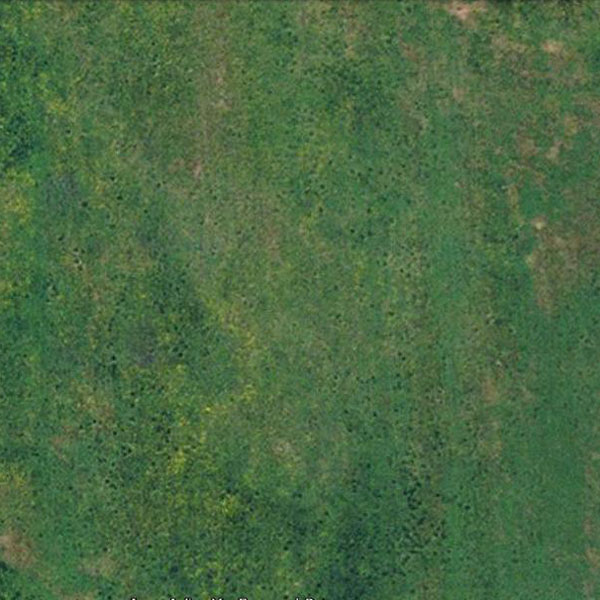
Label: Meadow